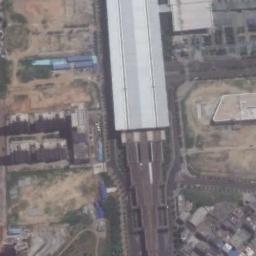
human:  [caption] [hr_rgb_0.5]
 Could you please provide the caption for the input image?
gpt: The railway station is on the bare land next to some buildings .

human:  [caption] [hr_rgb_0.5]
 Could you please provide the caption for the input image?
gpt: There is a fully equipped railway station in the suburbs .

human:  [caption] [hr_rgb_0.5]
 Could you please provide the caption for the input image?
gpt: There are many buildings of different shapes beside the railway station .

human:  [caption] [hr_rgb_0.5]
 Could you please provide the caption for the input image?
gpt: The railway station has lots of railways and a white building .

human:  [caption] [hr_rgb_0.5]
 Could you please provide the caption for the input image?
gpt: There are some yellow bare land near the railway station .